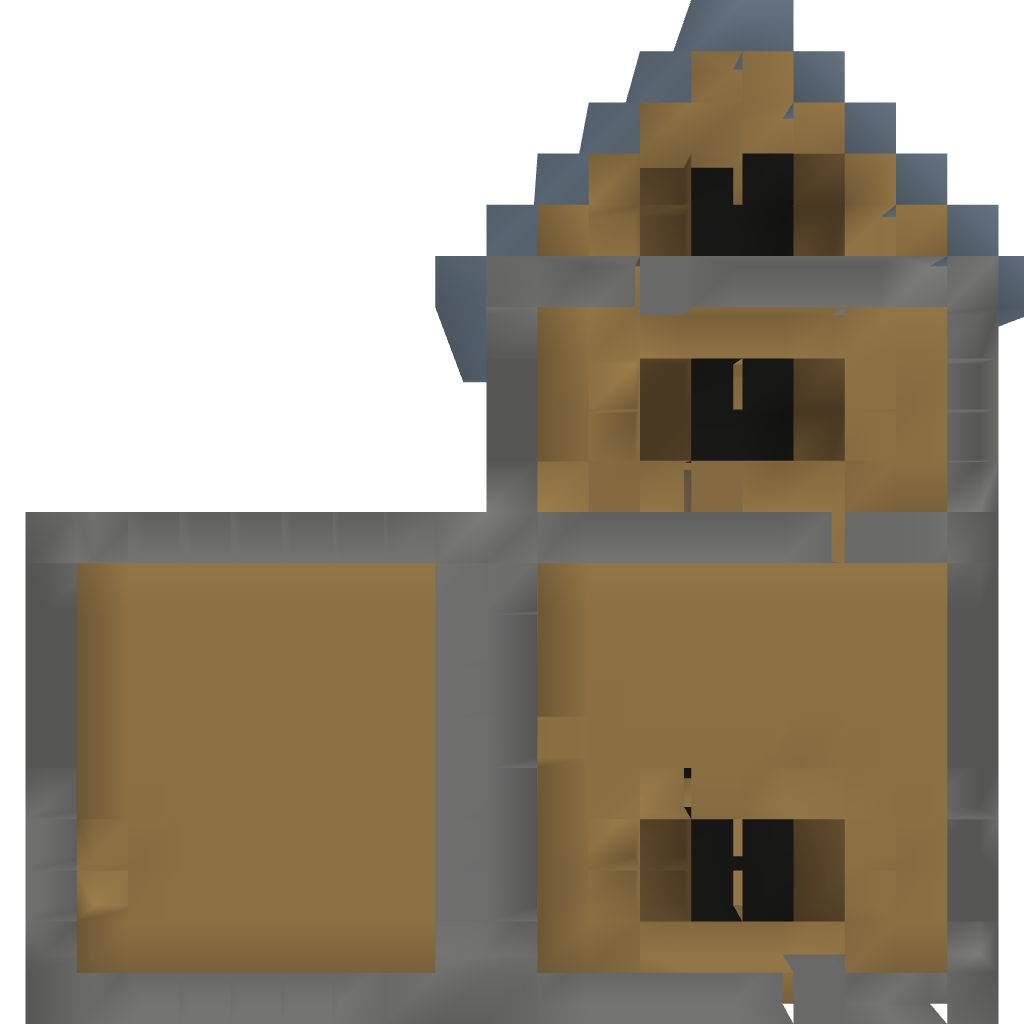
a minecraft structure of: A modern house.